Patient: sex M, age 48
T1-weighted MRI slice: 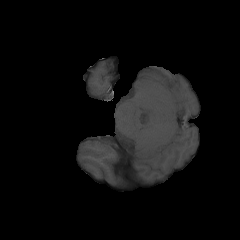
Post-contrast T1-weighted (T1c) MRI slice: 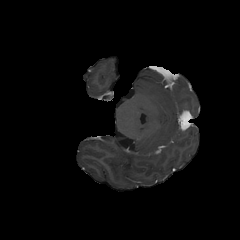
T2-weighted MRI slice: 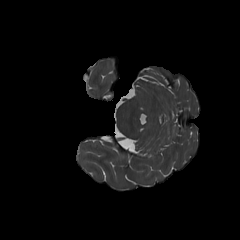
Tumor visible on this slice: no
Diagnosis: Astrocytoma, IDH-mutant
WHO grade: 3